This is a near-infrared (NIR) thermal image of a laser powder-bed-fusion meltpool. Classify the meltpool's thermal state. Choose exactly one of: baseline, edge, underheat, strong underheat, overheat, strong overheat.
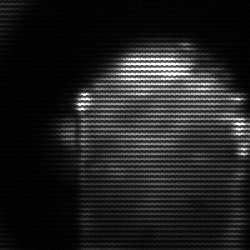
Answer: baseline